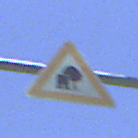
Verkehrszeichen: UnzureichendesLichtraumprofil
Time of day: Midday
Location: Outdoor (Nature)
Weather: Clear
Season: Summer
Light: Natural